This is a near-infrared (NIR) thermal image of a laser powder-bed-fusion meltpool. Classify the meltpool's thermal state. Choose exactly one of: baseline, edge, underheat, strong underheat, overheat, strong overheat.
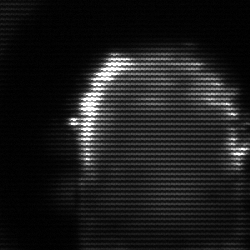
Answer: baseline